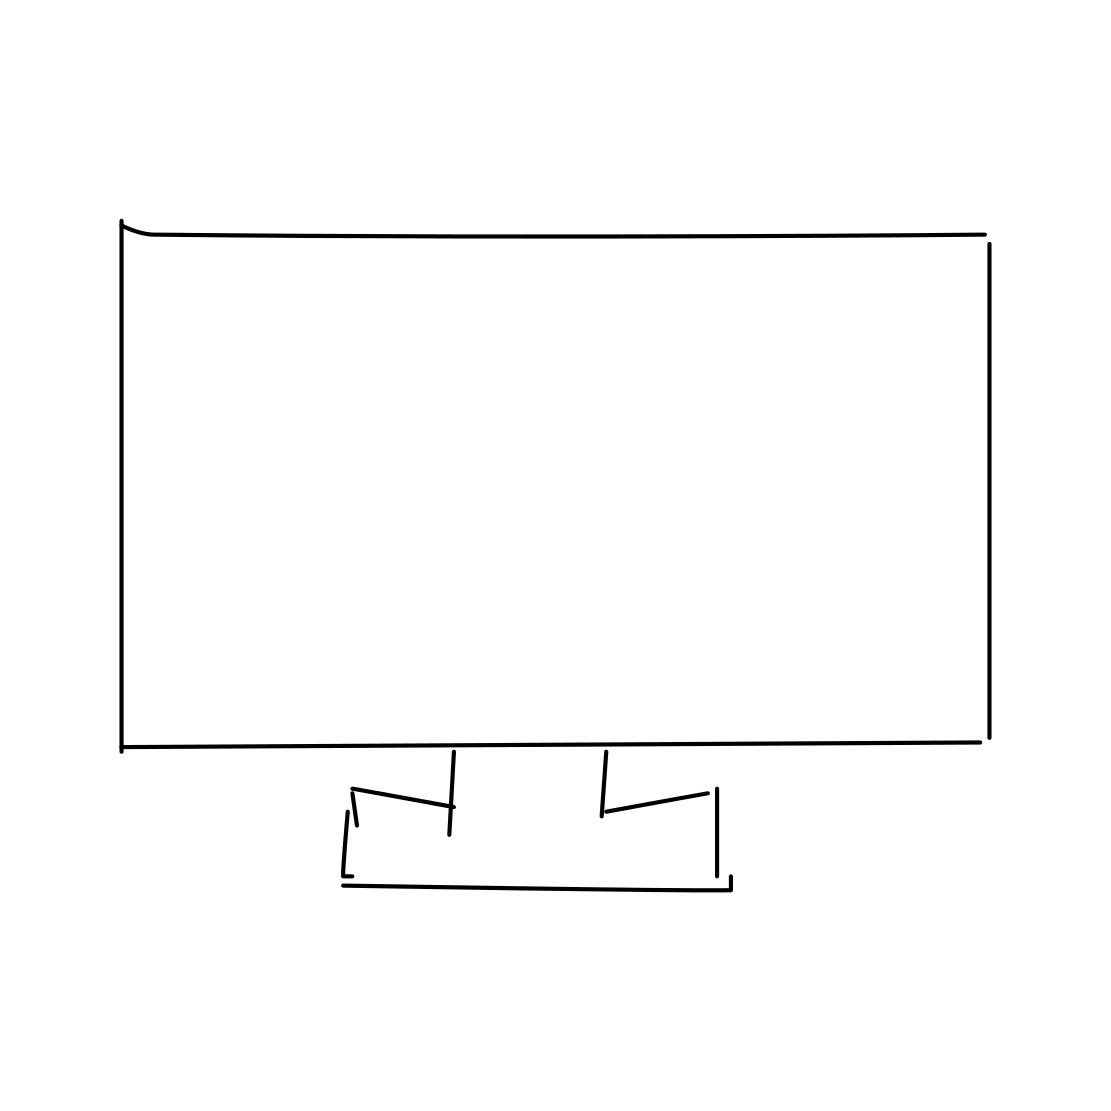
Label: computer monitor